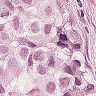
Metastatic tissue present: yes